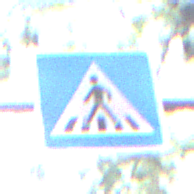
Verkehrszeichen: FussgaengerueberwegRechts
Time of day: SunriseSunset
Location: Outdoor (Nature)
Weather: NotSpecified
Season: Autumn
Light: Natural